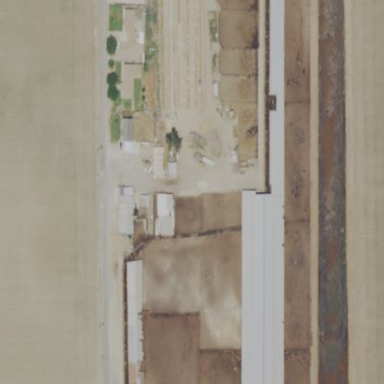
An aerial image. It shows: Farmyard area.